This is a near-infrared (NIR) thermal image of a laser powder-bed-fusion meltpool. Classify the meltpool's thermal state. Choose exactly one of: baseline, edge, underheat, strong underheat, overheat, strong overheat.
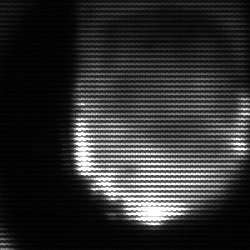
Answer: edge